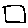
Label: square